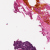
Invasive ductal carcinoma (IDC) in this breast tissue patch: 0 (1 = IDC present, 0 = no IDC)